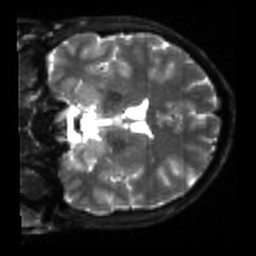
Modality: sbref
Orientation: coronal
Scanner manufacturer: siemens
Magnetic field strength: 3 T
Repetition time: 4 s
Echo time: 0.0594 s